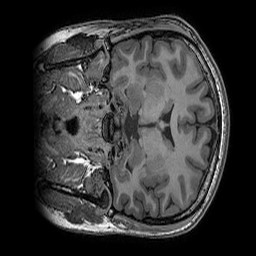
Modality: T1w
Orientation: coronal
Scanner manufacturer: ge
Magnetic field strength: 3 T
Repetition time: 0.008156 s
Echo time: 0.00318 s